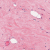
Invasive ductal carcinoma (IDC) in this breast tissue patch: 0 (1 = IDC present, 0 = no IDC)